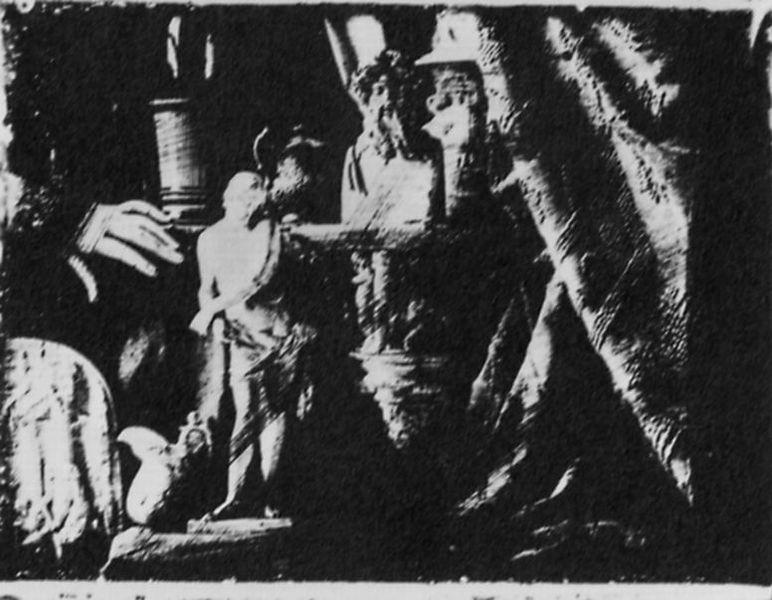
Titel: Teil eines Triptychons für König Ludwig I. von Bayern, Stilleben mit Gipsabgüssen
Künstler: Louis Jacques Mandé Daguerre
Schlagwörter: dunkel, gott, gruppe, hand, kopf, mann, nackt, schatten, umhang, weiß, komposition, menschen, ausschnitt, finger, frau, grau, haar, köpfe, licht, marmor, männer, raum, schwarz, szene, säule, tisch, tuch, rock, alt, bart, arm, augen, falten, gesicht, historie, mensch, salome, samt, sockel, stein, vollbart, ärmel, bild, vorhang, figur, haare, standfigur, stoff, kind, renaissance, arbeit, rund, krug, skulptur, statue, stilleben, vase, modell, düster, bogen, zwei, figuren, gardine, detail, büste, finster, starr, atelier, plastik, knie, unscharf, foto, fotografie, griff, becher, belichtung, knabe, moses, schwarz-weiss, greifen, waffe, gestik, manschette, kunst, statuette, brokat, puppen, altar, gestalten, photo, nippes, negativ, skulpturen, verschwommen, werkstatt, statuen, christus, götter, zeus, griechisch, mythos, mittelalter, griechenland, tempel, übergabe, sammlung, heilige, isaak, vorhand, statuetten, unheimlich, spielzeug, vorhanf, photografie, dokumentation, heiligenfiguren, sebastian, gefesselt, spule, bärtiger mann, sammelsurium, duster, photgraphie, geisselung, poseidon, fesselung, günther, verwackelt, daiúmen, demostenes, sophokles, schwazweiß, iß, rfoto, fotografiee, geastalten, pädophil, isak, mosesfigur, gef#ß